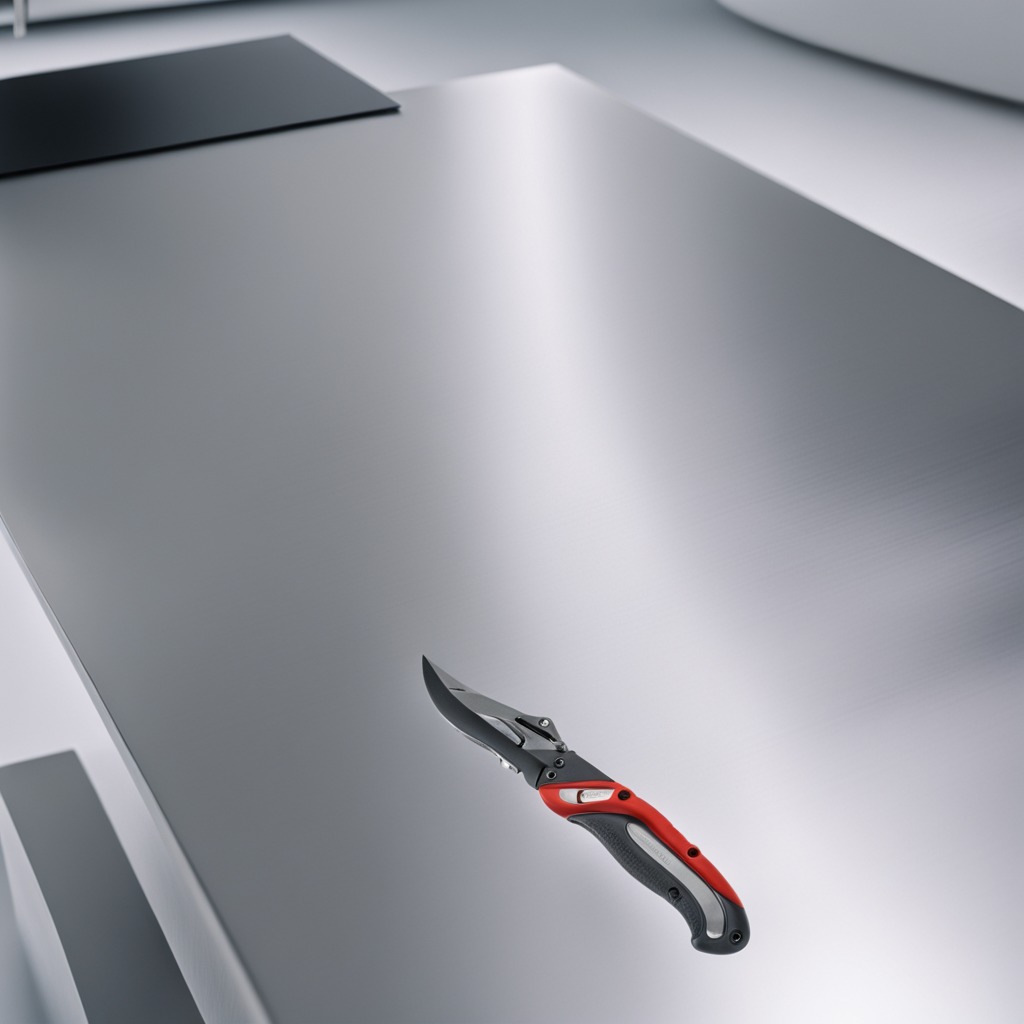
A utility knife is lying on the stainless steel table in a high-end prototyping lab.